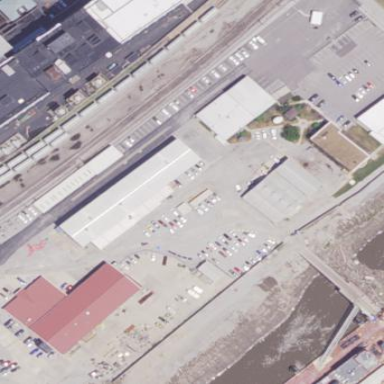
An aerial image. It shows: Industrial garage.